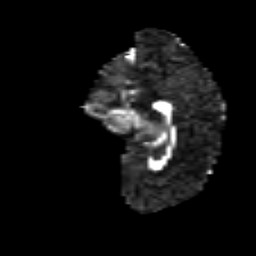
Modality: FA
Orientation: sagittal
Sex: male
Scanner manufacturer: siemens
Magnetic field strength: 3 T
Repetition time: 5 s
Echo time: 0.071 s